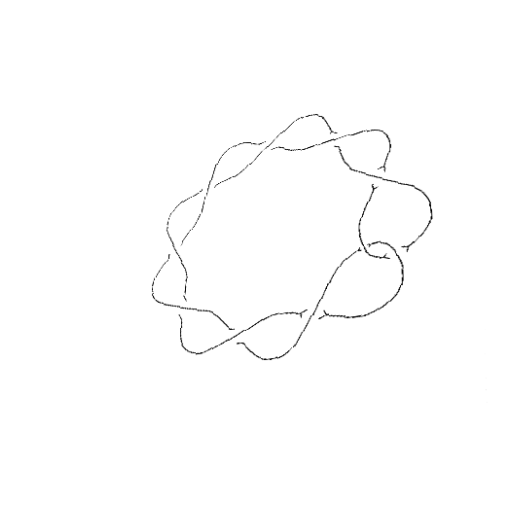
Crossing number: 10